Field crop: tomato
Growth stage: 1
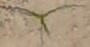
Species: cyperus